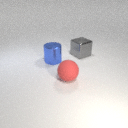
large gray metal cube behind large red rubber sphere